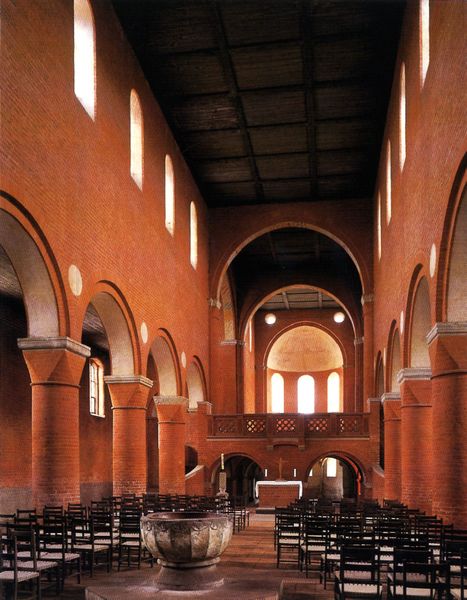
Titel: Kloster Jerichow
Standort: Brandenburg(D BB) (EU - D - BB)
Schlagwörter: fenster, licht, orange, pfeiler, stühle, säulen, rot, architektur, kirche, decke, mauer, ziegel, empore, rundbogen, foto, kreuz, dom, holzdecke, altar, arkaden, hauptschiff, kathedrale, kapitell, lettner, mittelschiff, obergaden, apsis, romanik, kassettendecke, abtei, basilika, kasettendecke, romanisch, seitenschiffe, westwerk, taufbecken, würfelkapitell, taufstein, hildesheim, wmpore, kapiotell, holdecke, stühle#, #chor